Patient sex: F
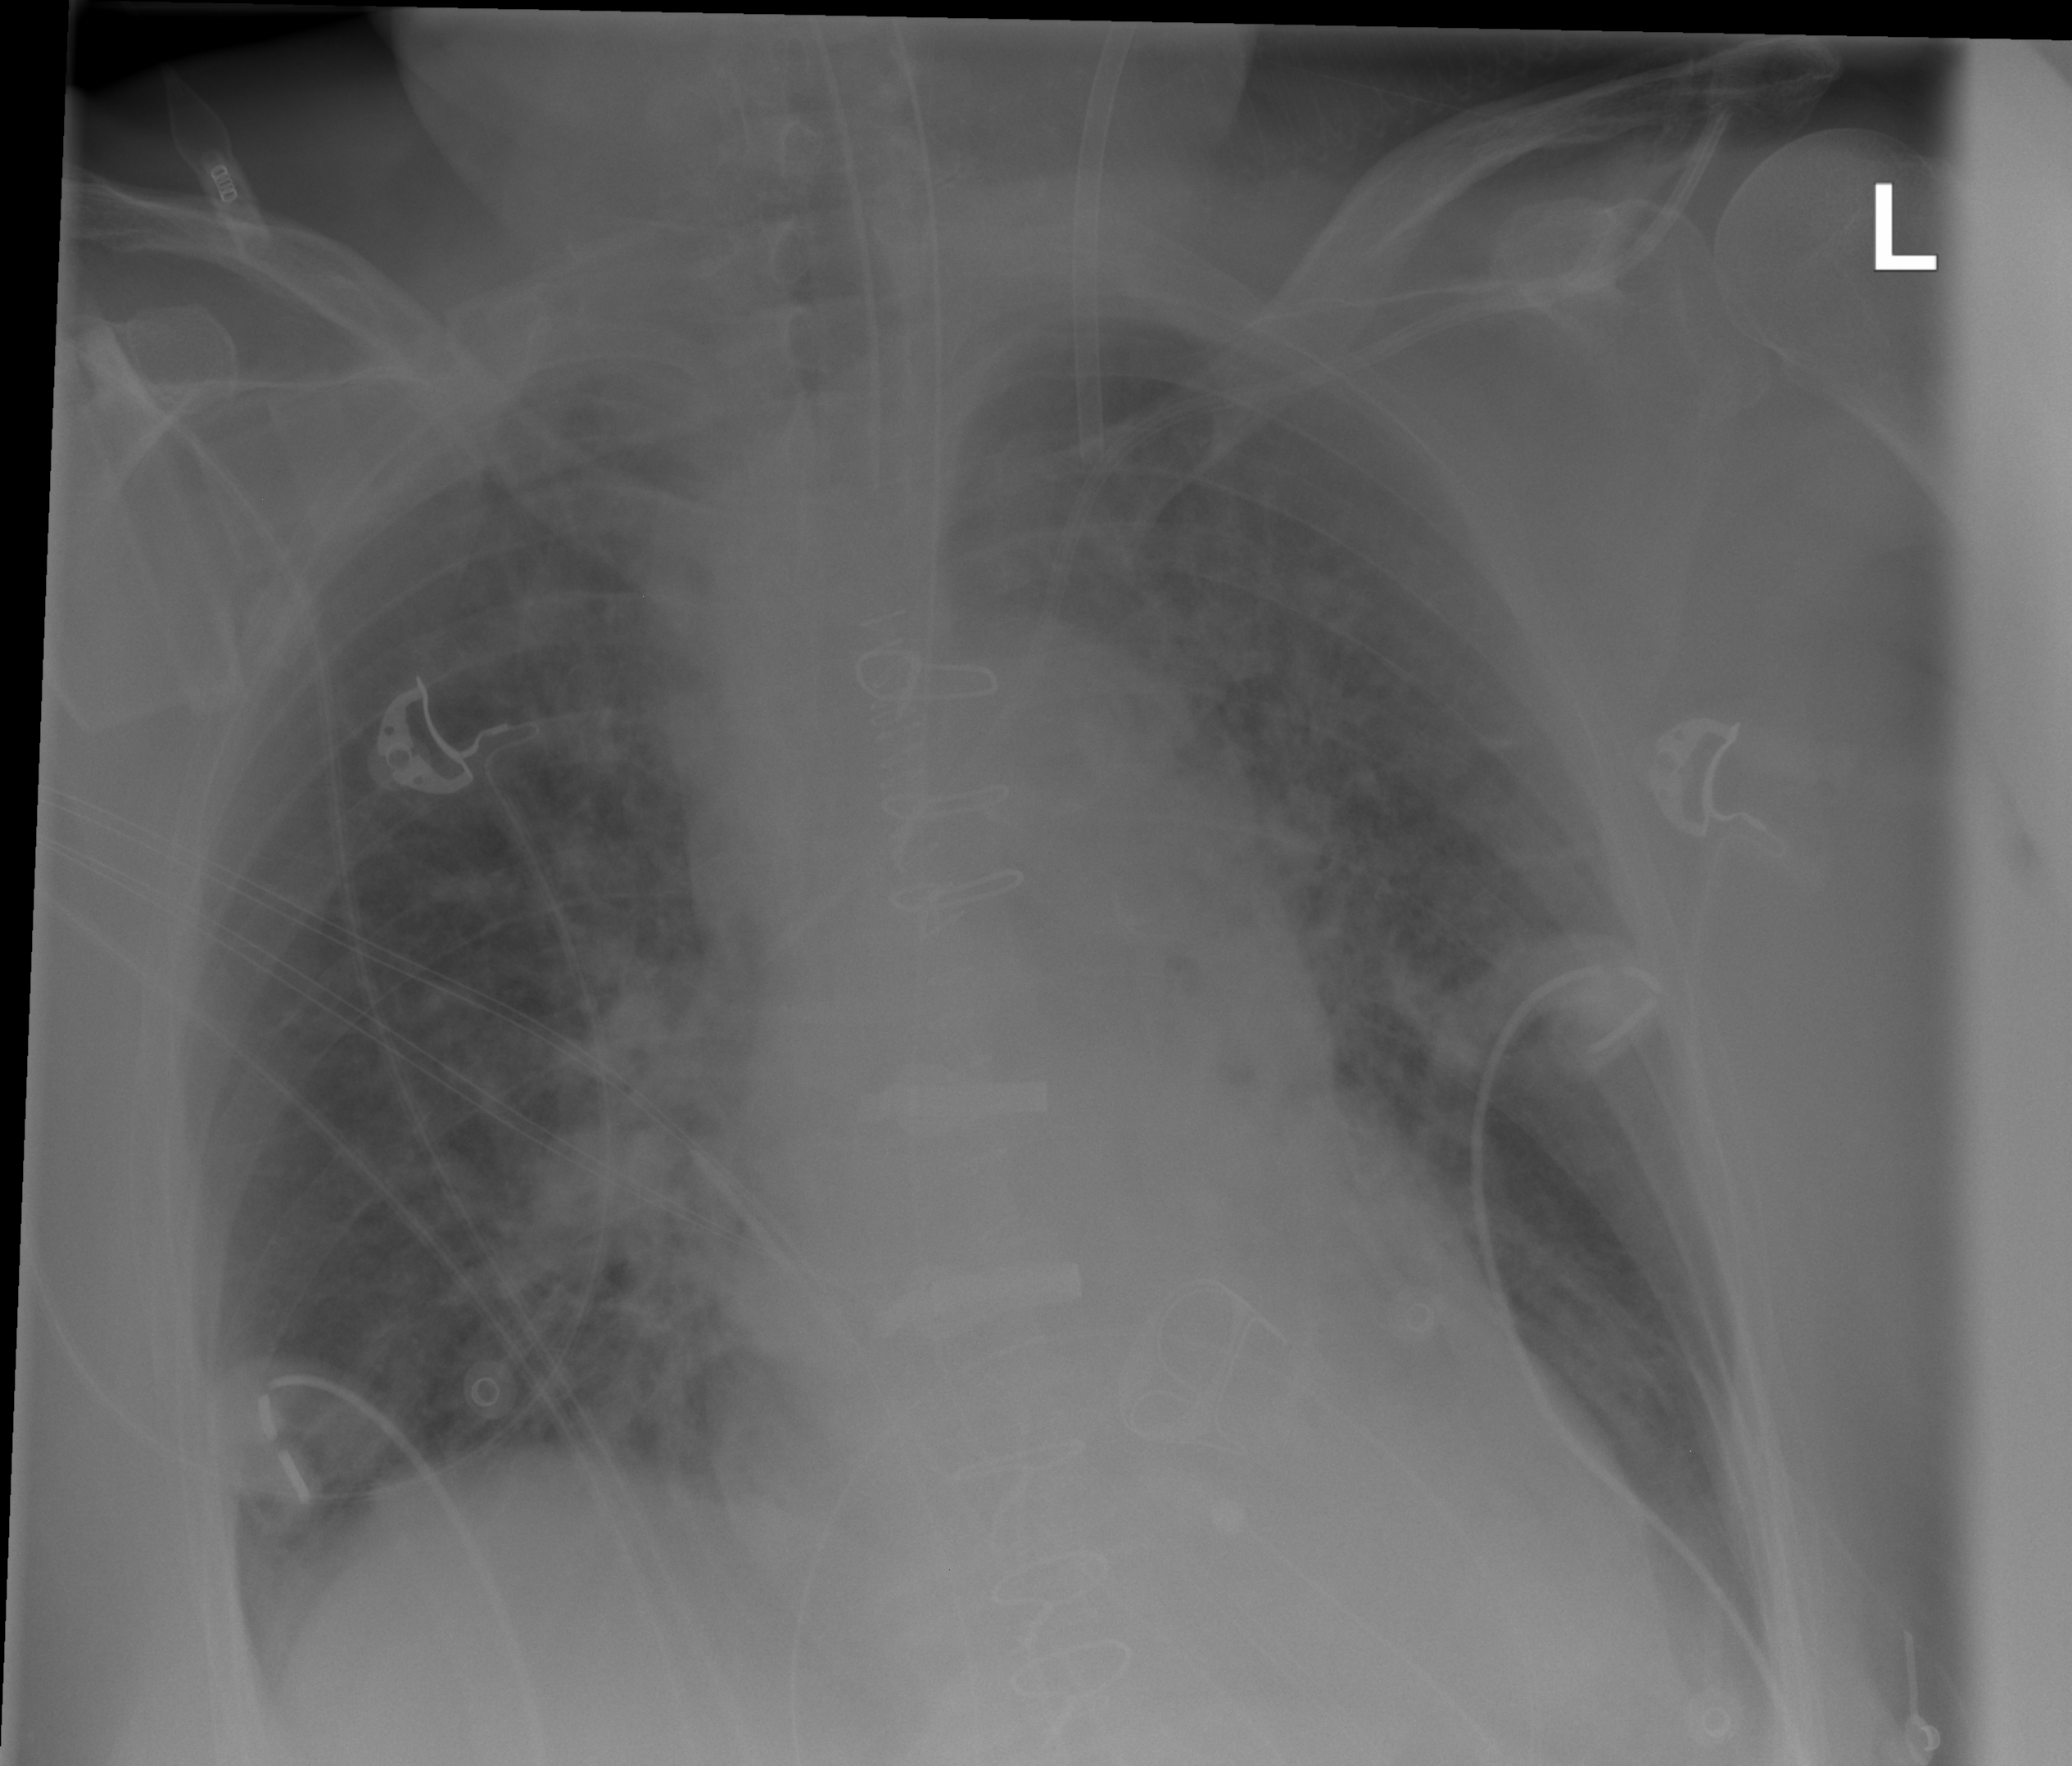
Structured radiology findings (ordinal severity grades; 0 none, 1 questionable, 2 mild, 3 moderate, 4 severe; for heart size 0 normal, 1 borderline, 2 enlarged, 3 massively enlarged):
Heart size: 0
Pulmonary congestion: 3
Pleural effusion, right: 0
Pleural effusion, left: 0
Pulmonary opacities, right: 2
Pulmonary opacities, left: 2
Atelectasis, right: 1
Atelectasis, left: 1